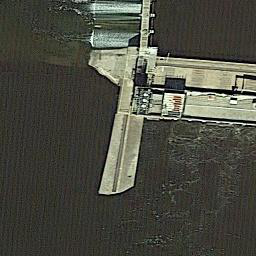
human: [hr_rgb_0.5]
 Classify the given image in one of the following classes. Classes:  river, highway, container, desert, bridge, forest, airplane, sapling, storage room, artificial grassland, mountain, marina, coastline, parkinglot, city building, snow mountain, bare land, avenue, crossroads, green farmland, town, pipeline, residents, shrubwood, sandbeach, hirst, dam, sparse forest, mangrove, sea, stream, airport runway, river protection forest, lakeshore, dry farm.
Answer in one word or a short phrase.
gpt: dam